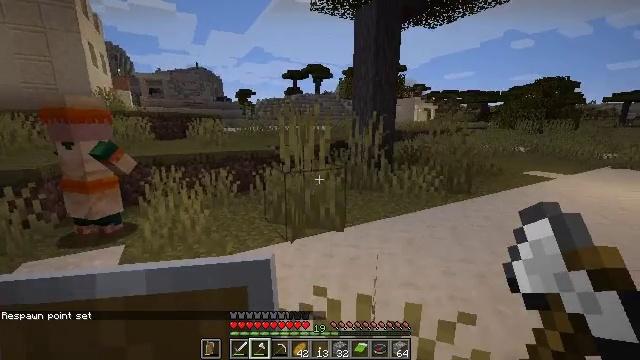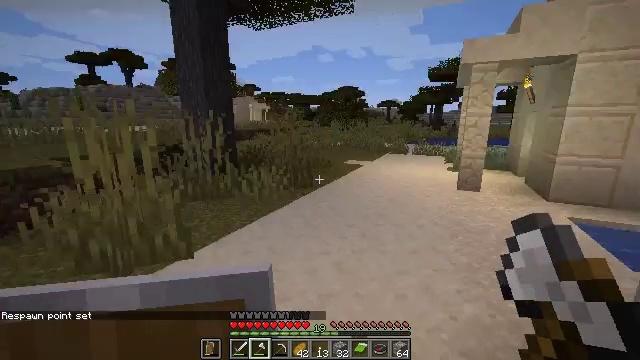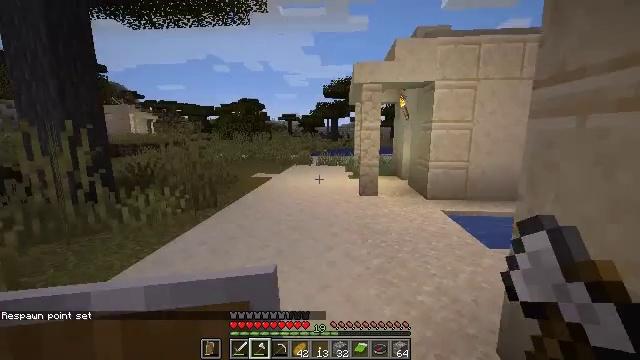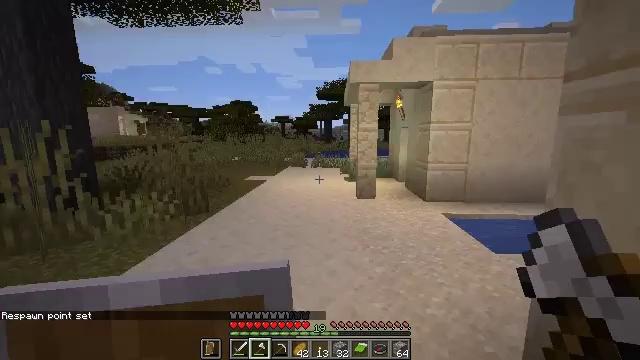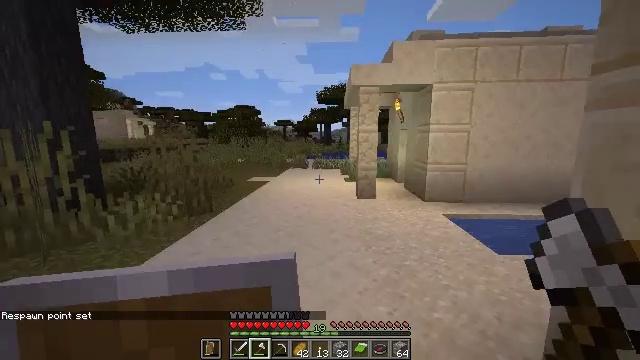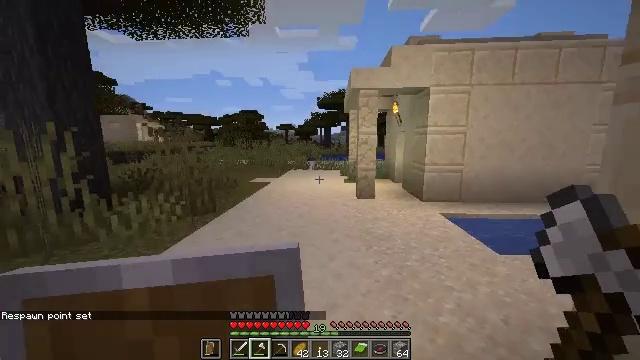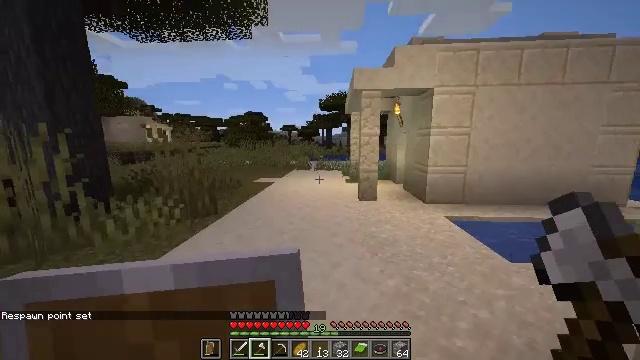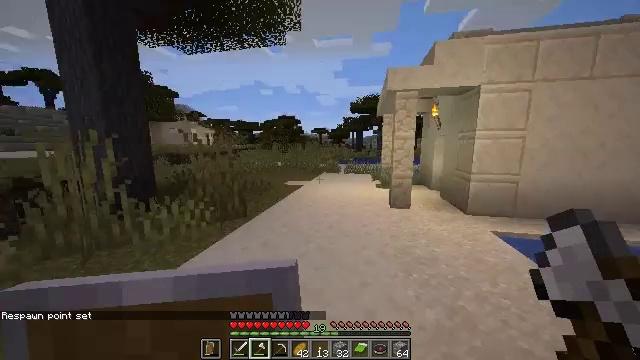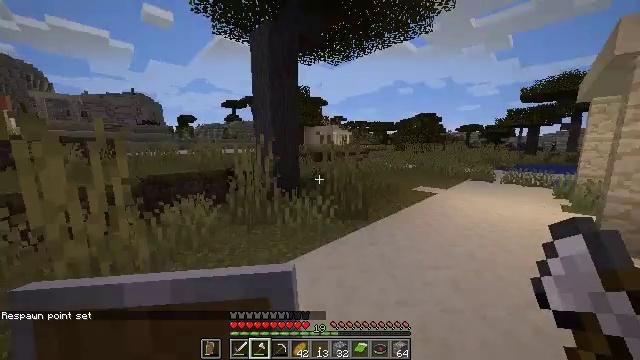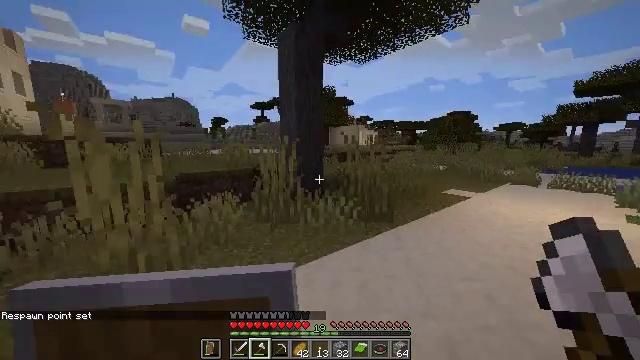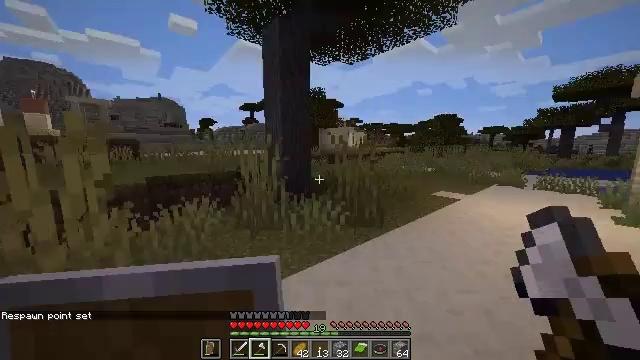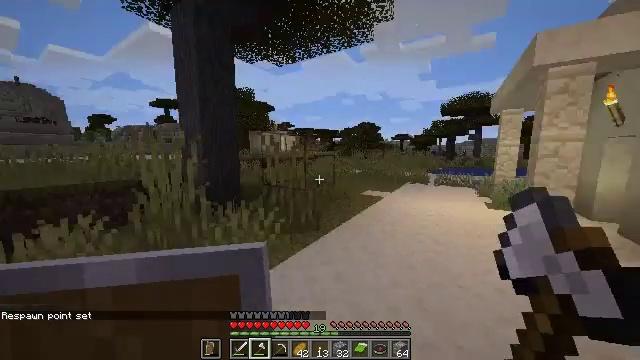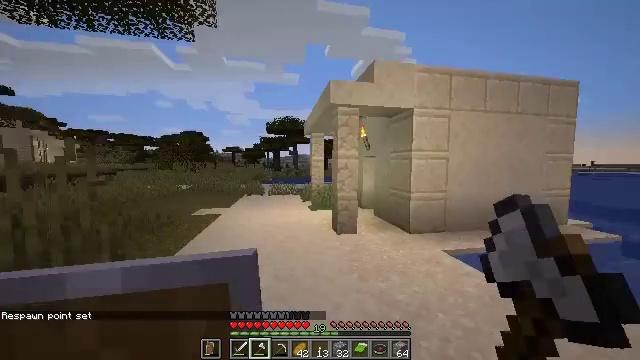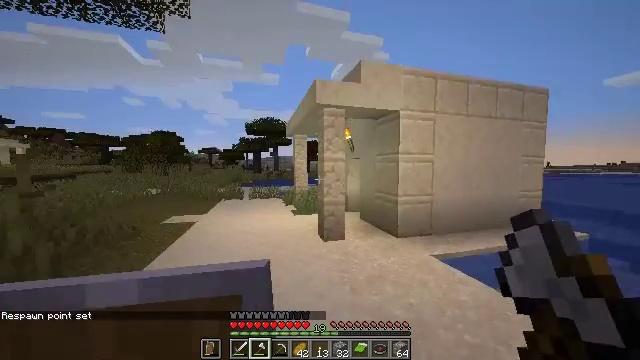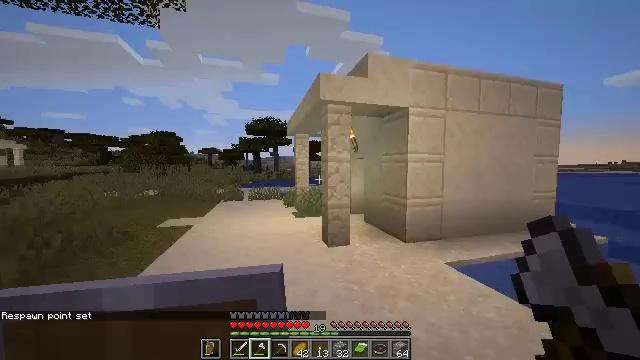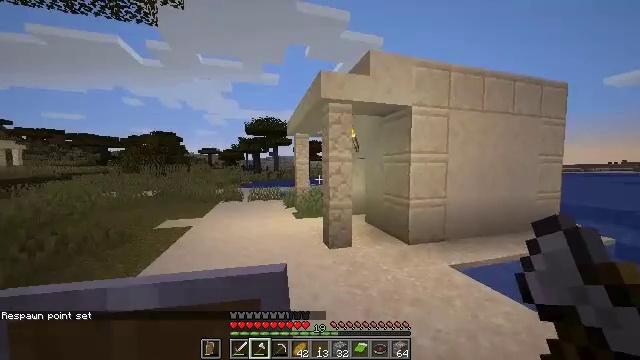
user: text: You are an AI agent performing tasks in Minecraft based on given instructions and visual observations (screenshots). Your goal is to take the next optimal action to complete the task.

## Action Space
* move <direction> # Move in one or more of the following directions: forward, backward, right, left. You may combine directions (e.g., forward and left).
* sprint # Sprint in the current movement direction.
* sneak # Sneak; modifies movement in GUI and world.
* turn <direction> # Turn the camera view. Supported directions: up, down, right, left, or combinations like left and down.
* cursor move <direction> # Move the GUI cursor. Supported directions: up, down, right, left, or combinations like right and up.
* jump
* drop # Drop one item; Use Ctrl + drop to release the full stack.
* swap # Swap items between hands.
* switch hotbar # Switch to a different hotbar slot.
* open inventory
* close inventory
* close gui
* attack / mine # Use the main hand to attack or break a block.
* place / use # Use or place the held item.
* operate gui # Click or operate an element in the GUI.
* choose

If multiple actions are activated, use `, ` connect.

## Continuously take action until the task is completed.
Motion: motion action
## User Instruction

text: Mine the potted cactus.
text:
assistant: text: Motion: move forward, turn right
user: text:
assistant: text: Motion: move forward, turn right and up
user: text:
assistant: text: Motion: move forward, sprint, turn right
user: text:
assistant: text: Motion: move forward, sprint
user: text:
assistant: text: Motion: move forward, sprint
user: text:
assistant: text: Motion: move forward, sprint
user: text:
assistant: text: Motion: move forward, turn left
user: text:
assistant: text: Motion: move forward, turn left
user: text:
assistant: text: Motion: move forward, turn left
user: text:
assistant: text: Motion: move forward, turn right
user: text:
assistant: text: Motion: move forward, turn right
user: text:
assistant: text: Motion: move forward, turn right and up
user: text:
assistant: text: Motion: move forward, turn right
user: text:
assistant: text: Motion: move forward
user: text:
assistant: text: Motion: move forward
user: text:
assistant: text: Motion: move forward and move left
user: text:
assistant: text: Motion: move forward and move left
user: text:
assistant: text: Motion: move forward and move left, jump
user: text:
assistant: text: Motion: move forward and move left, turn right, jump
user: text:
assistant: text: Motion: move forward and move left, turn right, jump
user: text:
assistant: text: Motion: move forward and move left, turn right, jump
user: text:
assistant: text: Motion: move forward and move left, turn right, jump
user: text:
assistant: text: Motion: move forward and move left, turn right
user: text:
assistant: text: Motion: move forward and move left, turn right
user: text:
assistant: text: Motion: move forward and move left, turn right
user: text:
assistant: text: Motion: move forward and move left, turn right
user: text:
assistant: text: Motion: move forward and move left, turn right
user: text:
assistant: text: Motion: move forward and move left, turn right
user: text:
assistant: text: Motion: move forward and move left, turn right
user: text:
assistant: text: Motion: move forward and move left, turn right